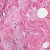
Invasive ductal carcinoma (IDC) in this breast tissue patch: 0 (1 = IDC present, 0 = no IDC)